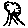
Label: tree